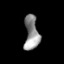
Tissue: lung
Cell type: Epithelial cells
Senescence score: 0.5434
Nuclear area (px): 484
Mean DAPI intensity: 145.165